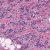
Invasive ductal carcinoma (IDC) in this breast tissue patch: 1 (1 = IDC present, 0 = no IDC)